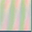
Piece: xx